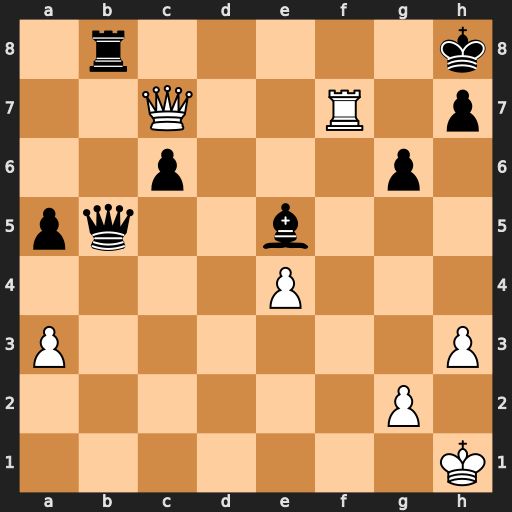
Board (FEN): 1r5k/2Q2R1p/2p3p1/pq2b3/4P3/P6P/6P1/7K
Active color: w
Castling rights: -
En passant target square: -
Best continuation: Rxh7+ Kg8 Qf7#